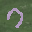
Label: 7